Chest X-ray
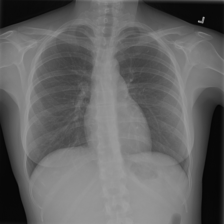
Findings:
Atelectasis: negative
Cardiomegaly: negative
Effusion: negative
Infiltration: negative
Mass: negative
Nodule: negative
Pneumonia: negative
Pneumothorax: negative
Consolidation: negative
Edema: negative
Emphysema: negative
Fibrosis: negative
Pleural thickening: negative
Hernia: negative